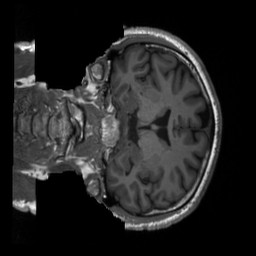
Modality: T1w
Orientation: coronal
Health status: healthy
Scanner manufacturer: siemens
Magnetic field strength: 3 T
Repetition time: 2.3 s
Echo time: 0.00207 s